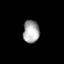
Tissue: lung
Cell type: Epithelial cells
Senescence score: 0.1557
Nuclear area (px): 358
Mean DAPI intensity: 169.732